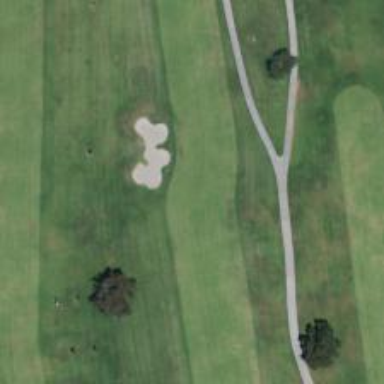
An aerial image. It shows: Golf hole.